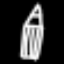
Label: pencil